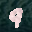
Label: 9